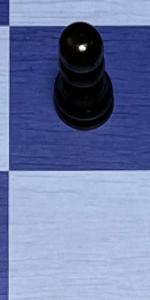
Label: Empty